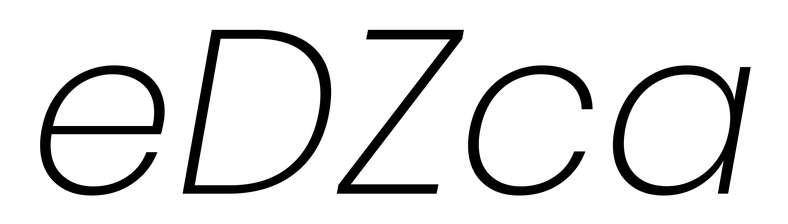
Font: Poppins-ExtraLightItalic